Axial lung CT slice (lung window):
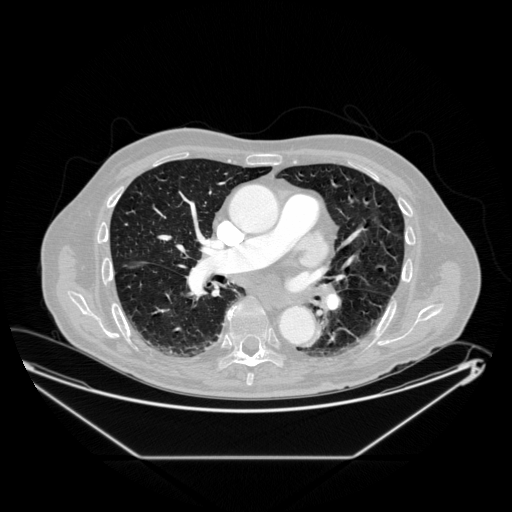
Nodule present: no